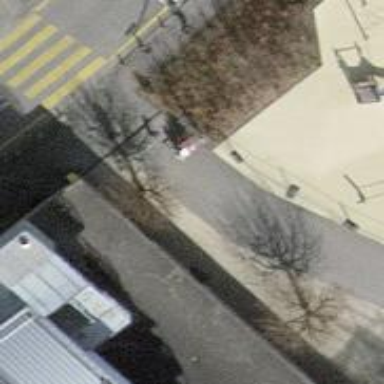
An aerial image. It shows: Pedestrian road.